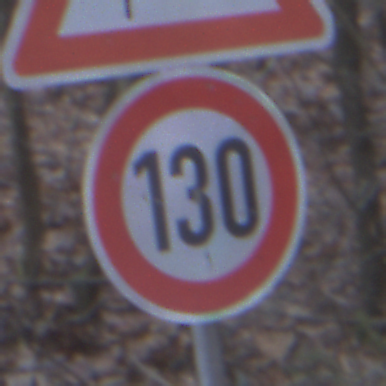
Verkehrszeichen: Geschwindigkeit130
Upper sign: SeitenwindVonLinks
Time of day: MorningAfternoon
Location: Outdoor (Nature)
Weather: Overcast
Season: Winter
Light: Natural